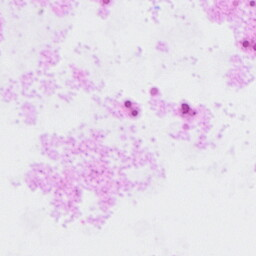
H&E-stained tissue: Ovarian